Question: Didn't know how to paraphrase the question well.
Function for example:

Data:<URL>
In this case how do I calculate that the rest point of this function is ~1? I have access to the vector that makes the plot.
I guess the mean is an approximation but in some cases it can be pretty bad.
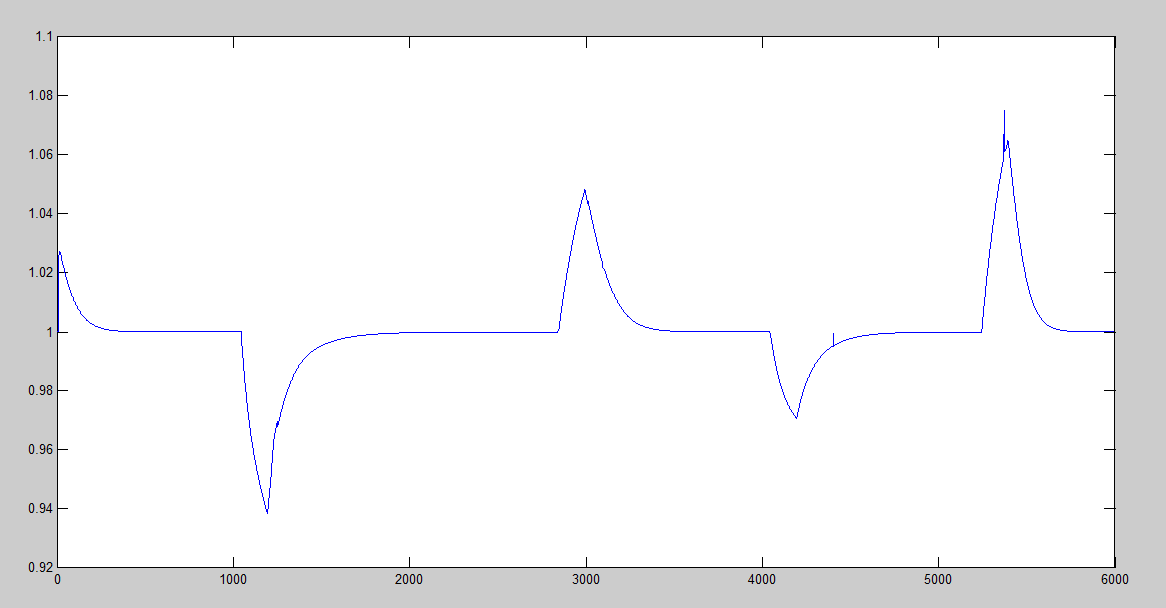
Answer: Under the assumption that the "rest" point is the steady-state value in your data and the fact that the steady-state value happens the majority of the times in your data, you can simply bin all of the points and use each unique value as a separate bin. The bin with the highest count should correspond to the steady-state value.
You can do this by a combination of <URL>. Assuming your data is stored in 'y', do this:
'''
%// Find all unique values in your data
bins = unique(y);
%// Find the total number of occurrences per unique value
counts = histc(y, bins);
%// Figure out which bin has the largest count
[~,max_bin] = max(counts);
%// Figure out the corresponding y value
ss_value = bins(max_bin);
'''
'ss_value' contains the steady-state value of your data, corresponding to the most occurring output point with the assumptions I laid out above.
A minor caveat with the above approach is that this is not friendly to floating point data whose unique values are generated by floating point values whose decimal values beyond the first few significant digits are different.
Here's an example of your data from point 2300 to 2320:
'''
>> format long g;
>> y(2300:2320)
ans =
0.99995724232555
0.999957488454868
0.999957733165346
0.999957976465197
0.999958218362579
0.999958458865564
0.999958697982251
0.999958935720613
0.999959172088623
0.999959407094224
0.999959640745246
0.999959873049548
0.999960104014889
0.999960333649014
0.999960561959611
0.999960788954326
0.99996101464076
0.999961239026462
0.999961462118947
0.999961683925704
0.999961904454139
'''
Therefore, what I'd recommend is to perhaps round so that the first 5 or so significant digits are maintained.
You can do this to your dataset before you continue:
'''
num_digits = 5;
y_round = round(y*(10^num_digits))/(10^num_digits);
'''
This will first multiply by '10^n' where 'n' is the number of digits you desire so that the decimal point is shifted over by 'n' positions. We round this result, then divide by '10^n' to bring it back to the scale that it was before. If you do this, for those points that were 0.9999... where there are 'n' decimal places, these will get rounded to 1, and it may help in the above calculations.
However, more recent versions of MATLAB have this functionality already built-in to 'round', and you can just do this:
'''
num_digits = 5;
y_round = round(y,num_digits);
'''
# Minor Note
More recent versions of MATLAB discourage the use of 'histc' and recommend you use <URL> instead. Same function definition and expected inputs and outputs... so just replace 'histc' with 'histcounts' if your MATLAB version can handle it.
---
Using the above logic, you could also use the median too. If the majority of data is fluctuating around 1, then the median would have a high probability that the steady-state value is chosen... so try this too:
'''
ss_value = median(y_round);
'''